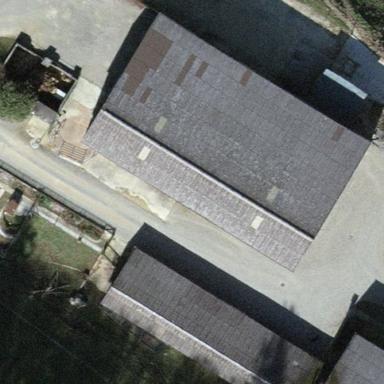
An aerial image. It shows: Isolated dwelling within farmyard.